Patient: sex F, age 67
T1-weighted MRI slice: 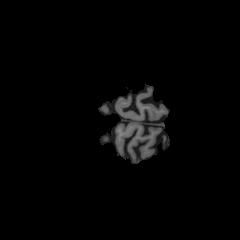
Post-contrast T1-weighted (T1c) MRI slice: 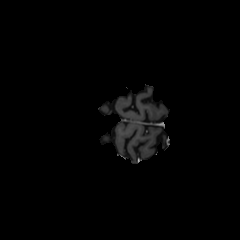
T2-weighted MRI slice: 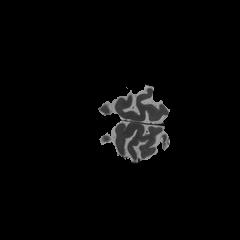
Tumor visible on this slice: no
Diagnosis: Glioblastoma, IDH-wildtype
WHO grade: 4